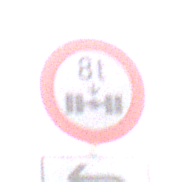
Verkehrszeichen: TatsaechlicheAchslast
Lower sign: RichtungsangabeDurchPfeile2
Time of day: MorningAfternoon
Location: Outdoor (Urban)
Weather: PartlyCloudy
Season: NotSpecified
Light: Natural